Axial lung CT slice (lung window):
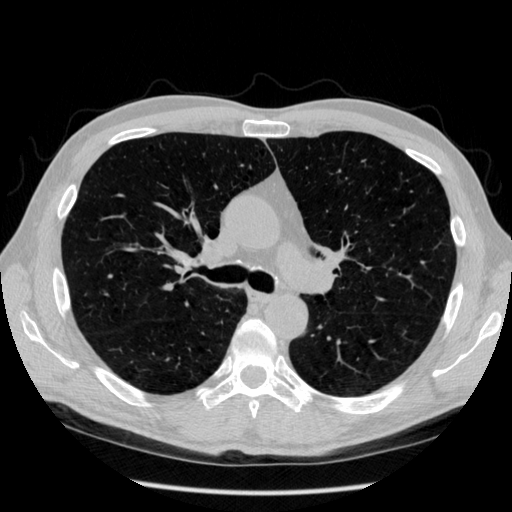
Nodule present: no